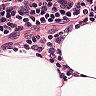
Metastatic tissue present: no